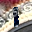
Label: 1